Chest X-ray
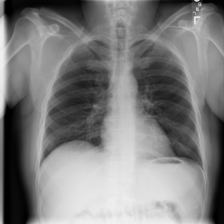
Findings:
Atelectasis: negative
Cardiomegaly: negative
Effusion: negative
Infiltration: negative
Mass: negative
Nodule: negative
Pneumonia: negative
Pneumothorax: negative
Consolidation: negative
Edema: negative
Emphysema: negative
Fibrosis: negative
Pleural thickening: negative
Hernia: negative